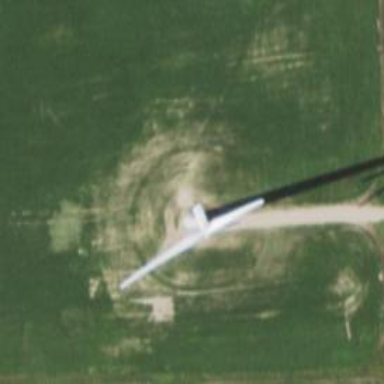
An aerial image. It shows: Wind generator using wind turbines of horizontal axis.